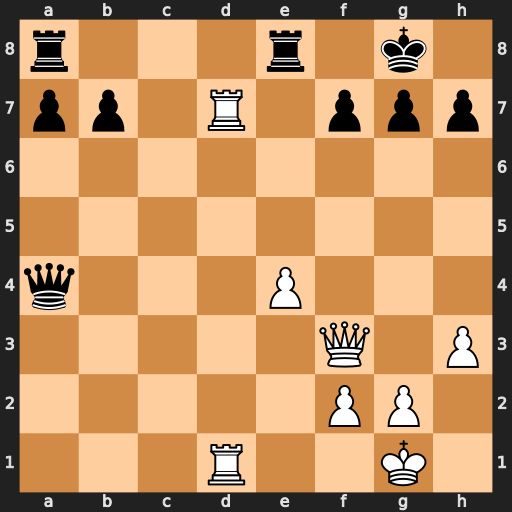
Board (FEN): r3r1k1/pp1R1ppp/8/8/q3P3/5Q1P/5PP1/3R2K1
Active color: w
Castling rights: -
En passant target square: -
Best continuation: Qxf7+ Kh8 Qxg7#